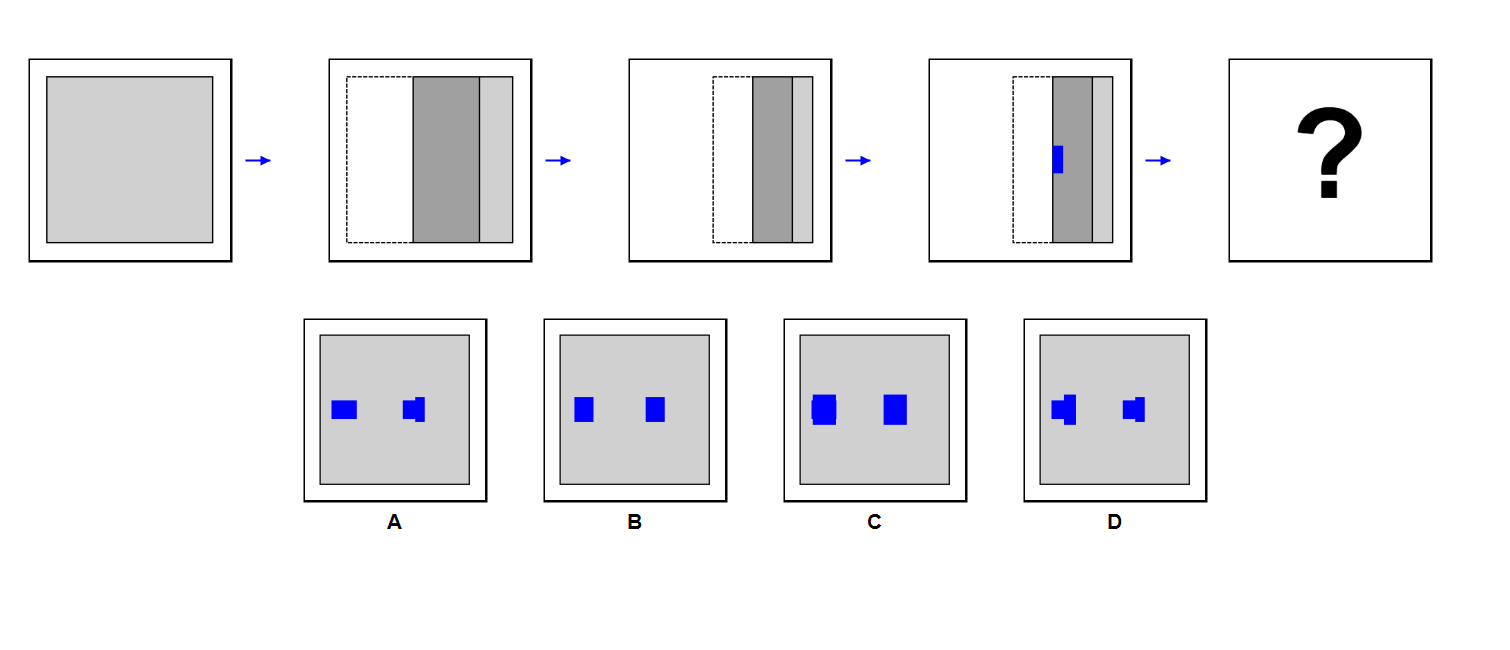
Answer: B